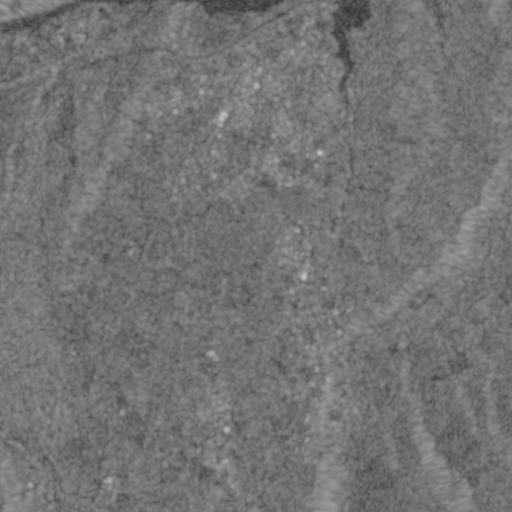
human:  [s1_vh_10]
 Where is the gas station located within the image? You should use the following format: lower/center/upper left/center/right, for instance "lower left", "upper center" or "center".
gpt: The gas station is located in the upper center of the image.
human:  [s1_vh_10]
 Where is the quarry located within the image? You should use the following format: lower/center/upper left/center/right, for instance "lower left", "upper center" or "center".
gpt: The quarry is located in the upper left of the image.
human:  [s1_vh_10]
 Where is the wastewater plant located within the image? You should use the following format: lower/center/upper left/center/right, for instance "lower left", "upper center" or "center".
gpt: The wastewater plant is located in the upper center of the image.
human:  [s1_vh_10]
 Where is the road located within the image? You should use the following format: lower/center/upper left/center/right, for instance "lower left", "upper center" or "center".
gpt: There is no road in the image.

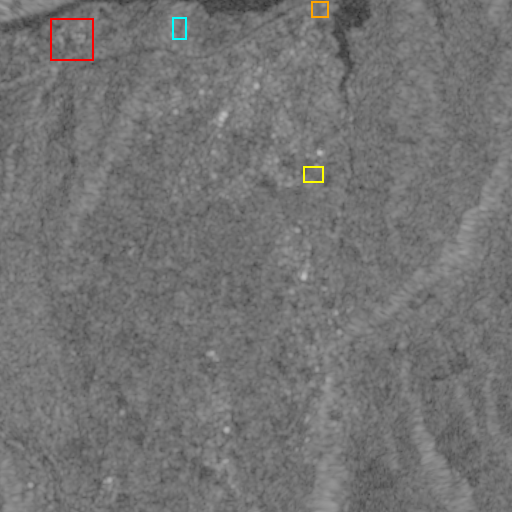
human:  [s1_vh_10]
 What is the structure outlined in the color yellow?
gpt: The structure outlined in yellow is a park.
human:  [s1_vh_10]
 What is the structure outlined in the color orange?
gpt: The structure outlined in orange is a parking lot.
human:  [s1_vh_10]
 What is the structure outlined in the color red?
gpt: The structure outlined in red is a quarry.
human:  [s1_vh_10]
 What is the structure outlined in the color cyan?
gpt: The structure outlined in cyan is a wastewater plant.
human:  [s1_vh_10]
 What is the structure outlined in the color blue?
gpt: There is no blue outline.